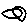
Label: cat